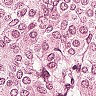
Metastatic tissue present: yes